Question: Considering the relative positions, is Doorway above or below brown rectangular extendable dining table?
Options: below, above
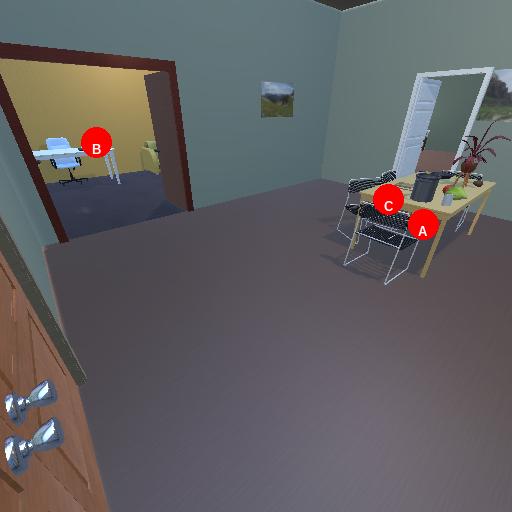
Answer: below